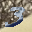
Label: 3